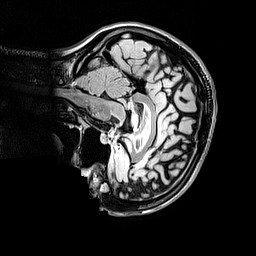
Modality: FLAIR
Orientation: sagittal
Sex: female
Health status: ill
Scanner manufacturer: siemens
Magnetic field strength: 3 T
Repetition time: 5 s
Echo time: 0.388 s